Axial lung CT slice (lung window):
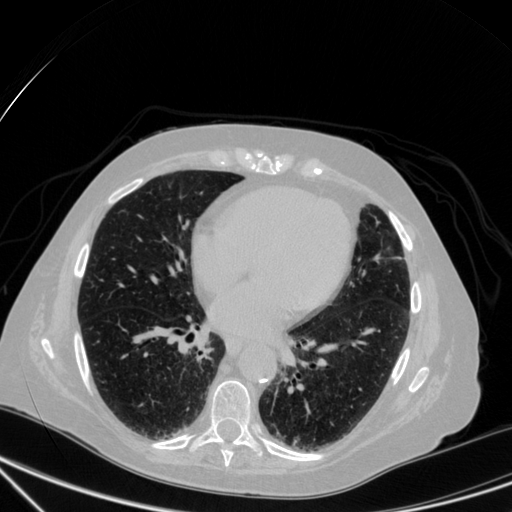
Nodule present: no